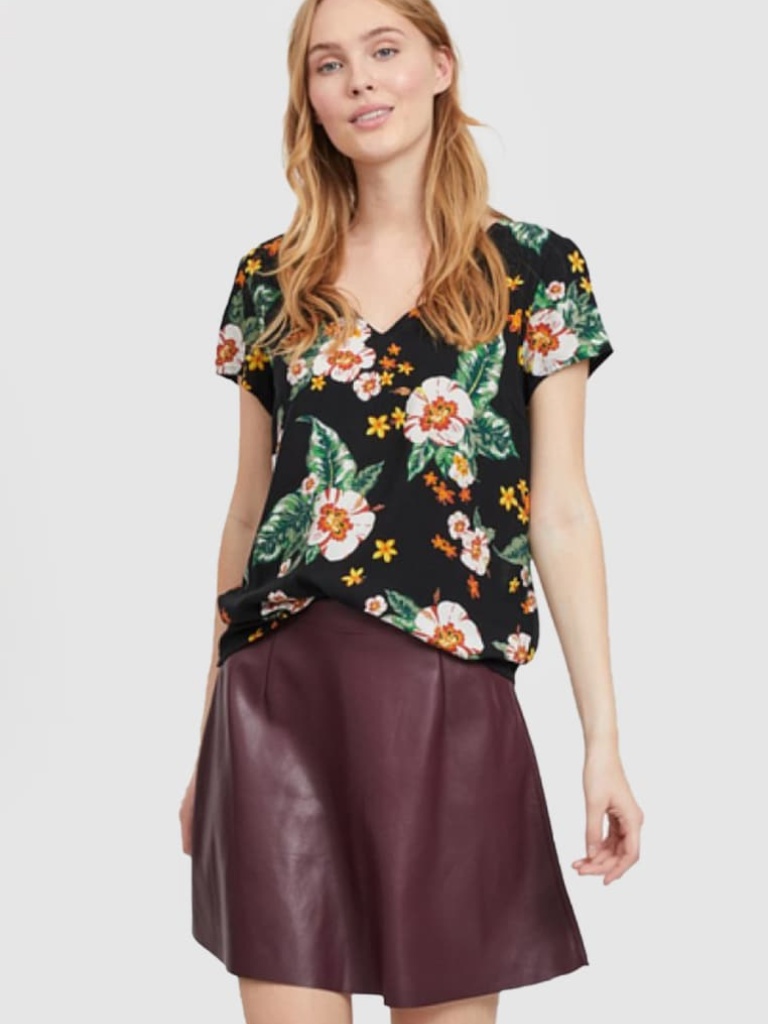
cotton relaxed short sleeve hip length Untucked v-neck t-shirt